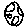
Label: moon